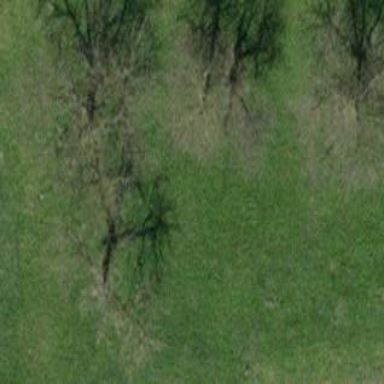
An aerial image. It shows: Orchard.